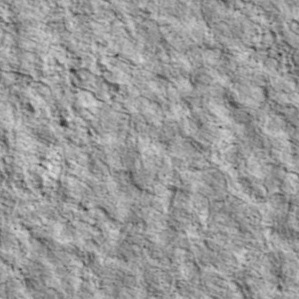
Label: non_frost